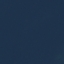
Land use / land cover class: SeaLake